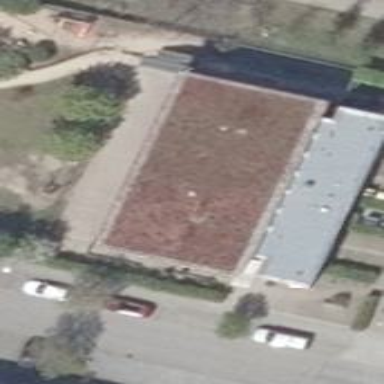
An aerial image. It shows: Kindergarten building.